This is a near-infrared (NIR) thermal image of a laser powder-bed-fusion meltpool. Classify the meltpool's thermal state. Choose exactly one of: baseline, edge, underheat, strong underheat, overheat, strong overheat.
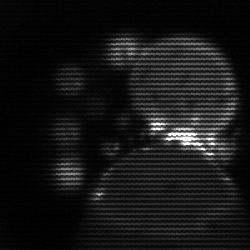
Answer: edge